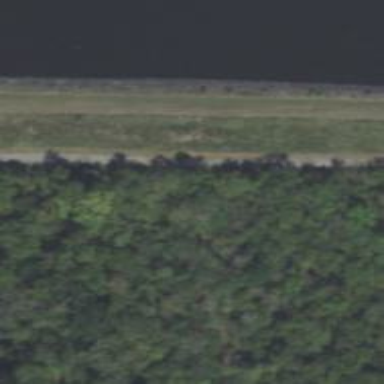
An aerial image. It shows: Dam along waterway.